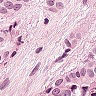
Metastatic tissue present: yes